RGB frame:
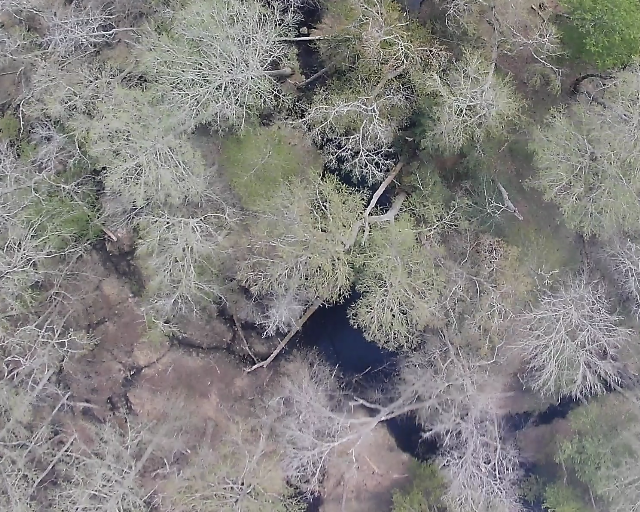
Thermal frame:
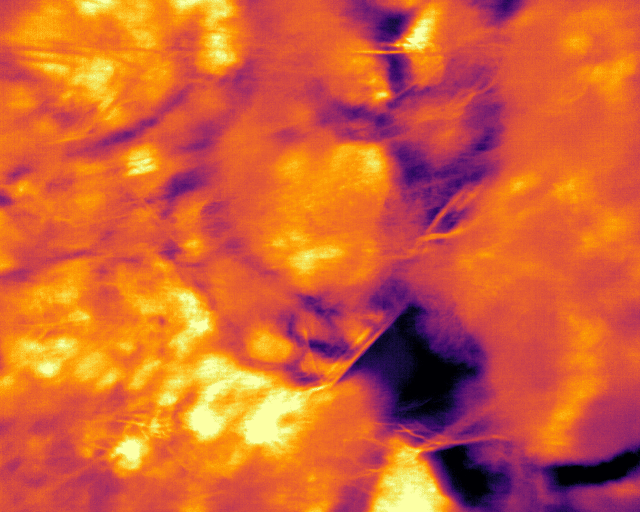
Captured: 2026-02-26 03:46:55
Pixels at or above 80 °C: 0 (fraction of frame: 0)